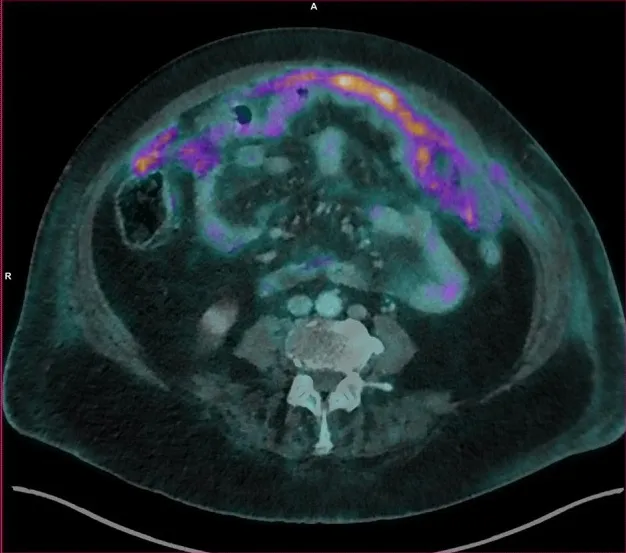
Fusion image in cross section. Image of peritoneal carcinomatosis of the patient.
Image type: radiology (pet)